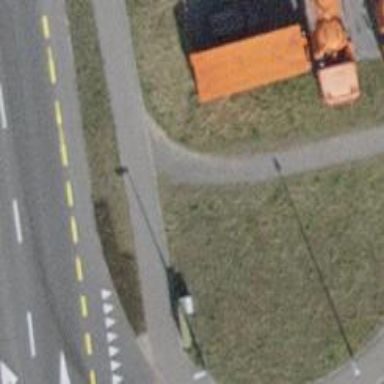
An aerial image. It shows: Footway with fine gravel surface.